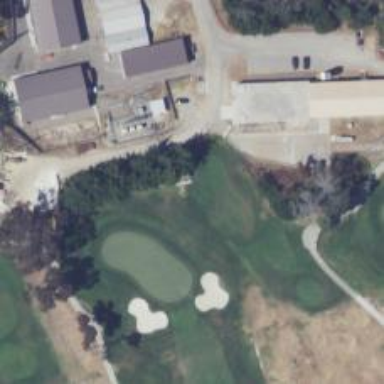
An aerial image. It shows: Path for golf carts.